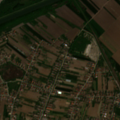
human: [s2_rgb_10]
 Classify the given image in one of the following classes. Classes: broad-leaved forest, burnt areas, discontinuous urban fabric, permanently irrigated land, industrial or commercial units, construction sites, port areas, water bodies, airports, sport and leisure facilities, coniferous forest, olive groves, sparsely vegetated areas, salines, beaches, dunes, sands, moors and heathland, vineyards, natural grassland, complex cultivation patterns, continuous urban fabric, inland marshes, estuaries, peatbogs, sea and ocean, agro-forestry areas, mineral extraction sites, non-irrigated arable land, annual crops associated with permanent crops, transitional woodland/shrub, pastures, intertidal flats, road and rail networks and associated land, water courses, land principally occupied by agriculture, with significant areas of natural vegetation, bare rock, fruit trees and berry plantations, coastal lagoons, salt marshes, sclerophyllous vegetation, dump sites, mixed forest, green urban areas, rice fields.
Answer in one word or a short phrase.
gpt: discontinuous urban fabric, non-irrigated arable land, pastures, complex cultivation patterns, water courses